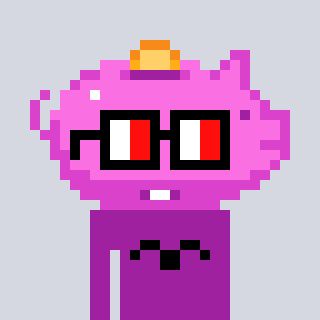
a pixel art character with square glasses with black frames and red eyes, a piggybank-shaped head and a magenta-colored body on a cool background